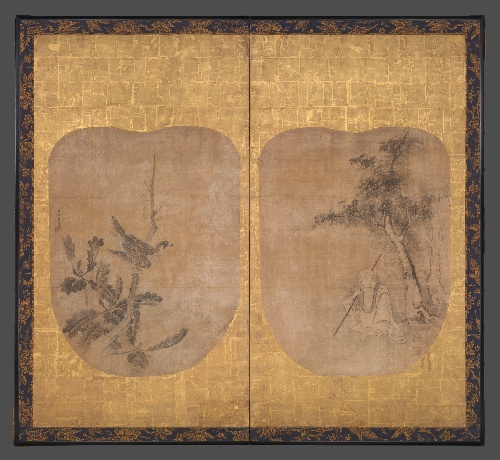
Title: 曽我二直庵筆　高士・柏鷹図|Daoist Sage and Hawk
Artist: Soga Nichokuan
Artist bio: Japanese, active mid-17th century
Date: mid-17th century
Object type: Screen
Classification: Paintings
Medium: Pair of fan-shaped paintings mounted on two-panel folding screen; ink on paper
Culture: Japan
Period: Edo period (1615–1868)
Dimensions: 73 1/2 x 67 3/4 in. (186.7 x 172.1 cm)
Department: Asian Art
Credit line: Mary Griggs Burke Collection, Gift of the Mary and Jackson Burke Foundation, 2015
Accession year: 2015
Repository: Metropolitan Museum of Art, New York, NY
Tags: Hawks|Men|Trees